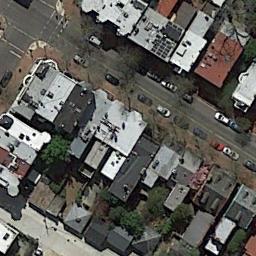
Label: residential